Interaction volume radius: 10 \u00c5
Interaction volume height: 10 \u00c5
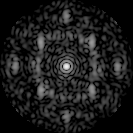
Disorder parameter: 0.5755